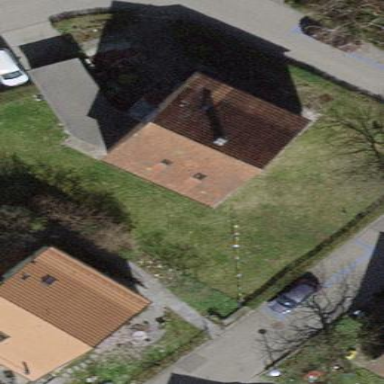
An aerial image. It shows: Building with tile roof.